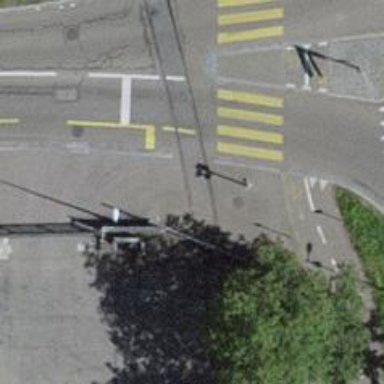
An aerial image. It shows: Railway crossing.